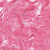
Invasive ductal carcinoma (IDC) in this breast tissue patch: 0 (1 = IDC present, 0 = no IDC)